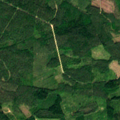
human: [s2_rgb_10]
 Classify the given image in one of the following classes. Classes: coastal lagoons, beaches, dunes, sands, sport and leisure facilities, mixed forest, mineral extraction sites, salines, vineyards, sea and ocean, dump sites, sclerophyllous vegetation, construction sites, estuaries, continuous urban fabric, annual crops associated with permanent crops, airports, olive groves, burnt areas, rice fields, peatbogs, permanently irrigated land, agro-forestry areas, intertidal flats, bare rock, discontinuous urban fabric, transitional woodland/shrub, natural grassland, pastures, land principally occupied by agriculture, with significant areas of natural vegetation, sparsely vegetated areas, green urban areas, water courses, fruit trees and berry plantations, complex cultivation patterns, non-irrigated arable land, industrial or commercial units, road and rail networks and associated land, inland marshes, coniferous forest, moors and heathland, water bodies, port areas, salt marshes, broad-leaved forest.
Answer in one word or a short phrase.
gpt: coniferous forest, mixed forest